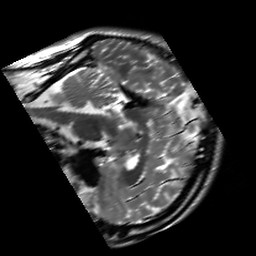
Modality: T2w
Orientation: sagittal
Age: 22
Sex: male
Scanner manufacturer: siemens
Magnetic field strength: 3 T
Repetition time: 7 s
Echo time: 0.09 s